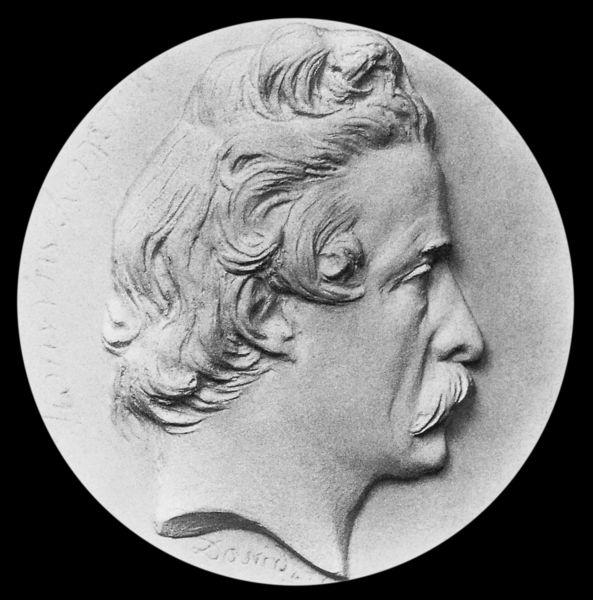
Titel: Porträtmedaillon von Jean Colettis
Künstler: David D’Angers
Institution: Paris, Musée du Louvre
Schlagwörter: kopf, mann, grau, haar, nase, profil, stirn, bart, schnurrbart, augen, gesicht, mensch, stein, hals, portrait, porträt, auge, haare, person, kinn, rund, relief, schrift, bronze, augenbraue, schnauzer, foto, text, wellig, oberlippenbart, totenmaske, münze, profi, dosino